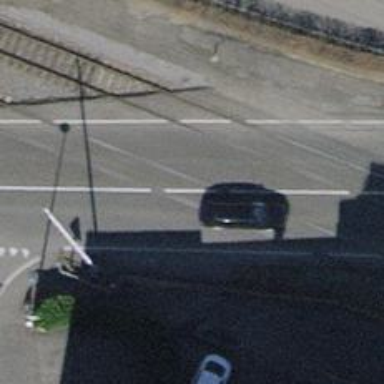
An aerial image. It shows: Level crossing on the railway with lights and full barrier.